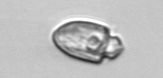
Label: Amphidinium